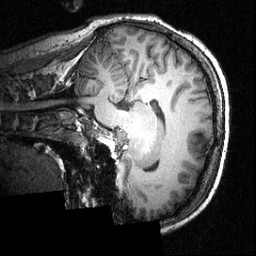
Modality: T1w
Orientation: sagittal
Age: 21
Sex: male
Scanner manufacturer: siemens
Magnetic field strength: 3.951 T
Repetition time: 1.5 s
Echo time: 0.00335 s